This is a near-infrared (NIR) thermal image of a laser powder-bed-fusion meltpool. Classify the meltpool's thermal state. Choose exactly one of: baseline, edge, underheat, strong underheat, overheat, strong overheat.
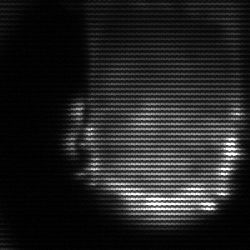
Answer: baseline